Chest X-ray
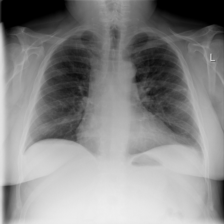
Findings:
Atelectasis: negative
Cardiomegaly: negative
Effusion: negative
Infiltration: negative
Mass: negative
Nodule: negative
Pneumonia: negative
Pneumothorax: negative
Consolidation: negative
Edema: negative
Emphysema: negative
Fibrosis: negative
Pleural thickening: negative
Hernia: negative